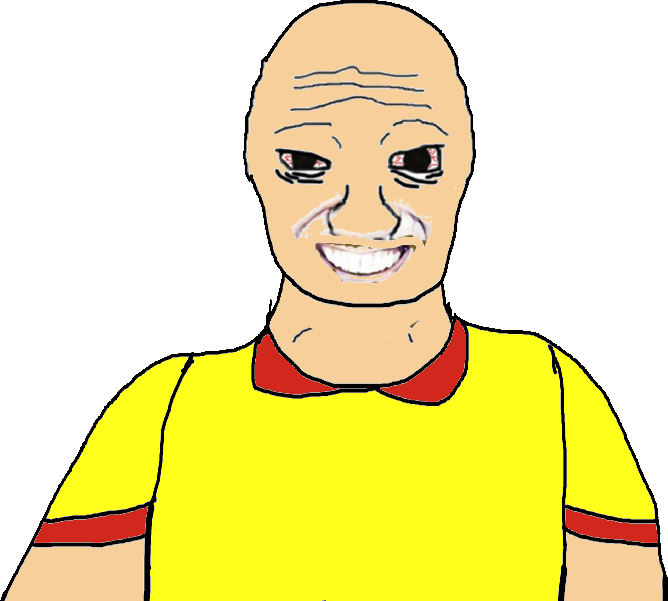
Label: 5_Coomer